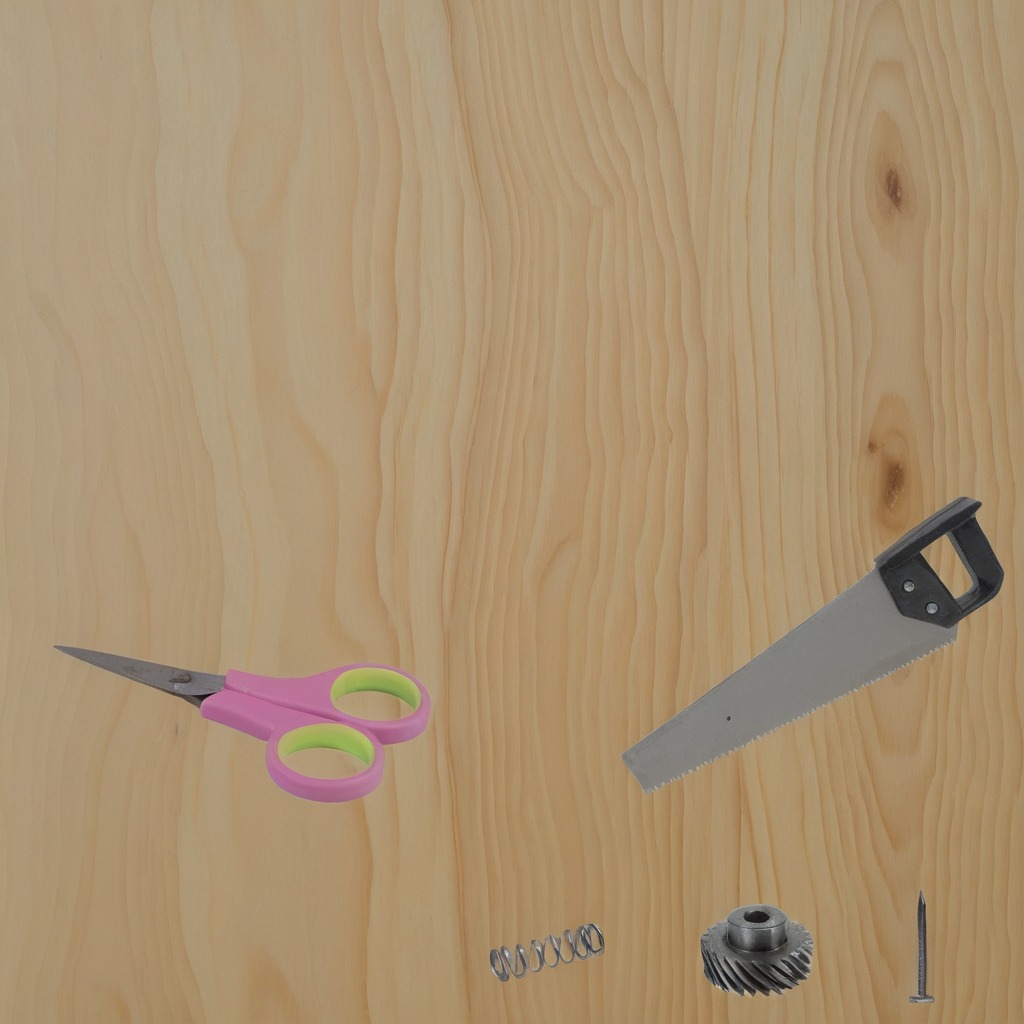
A steel gear with teeth, an iron nail, a coiled metal spring, a handheld metal saw, and a pair of scissors are lying on the plywood surface.